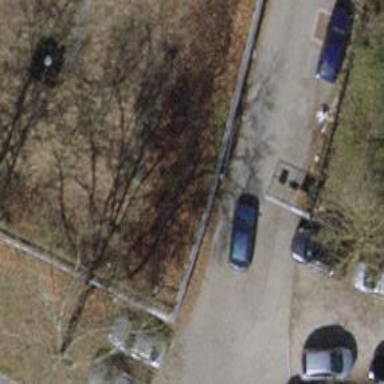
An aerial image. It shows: Gate.